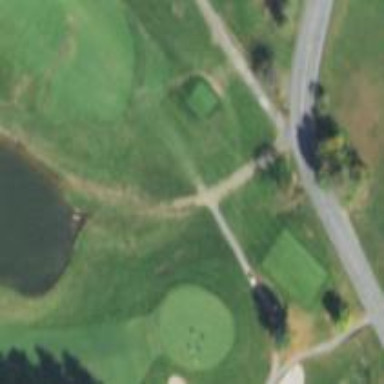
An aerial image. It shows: Path designated for golf carts.